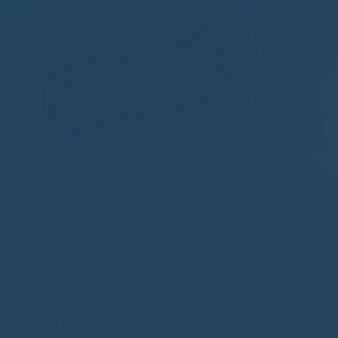
Label: other